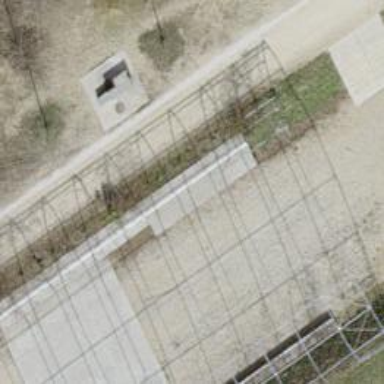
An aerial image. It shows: Concrete bench.